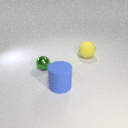
large blue rubber cylinder to the right of small green metal sphere